Question:
this is a screen shot from my android. the text is "asd". however the "d" is slightly cut off. here is the relevant view:
'''
<TextView
android:id="@+id/stuff"
android:padding="2dp"
android:layout_width="wrap_content"
android:layout_height="wrap_content"
android:layout_alignParentLeft="true"
android:layout_below="@+id/other_stuff"
android:layout_marginTop="33dp"
android:textAppearance="?android:attr/textAppearanceLarge"
android:textStyle="italic" />
'''
any idea as to what is causing this ?
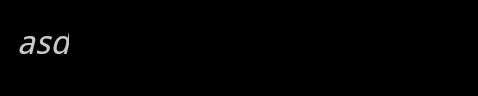
Answer: ended up with a hacky solution which is adding a white space after the last italicized character